Aerial crown-view tile of a tropical tree (Barro Colorado Island, Panama), acquired 20250715:
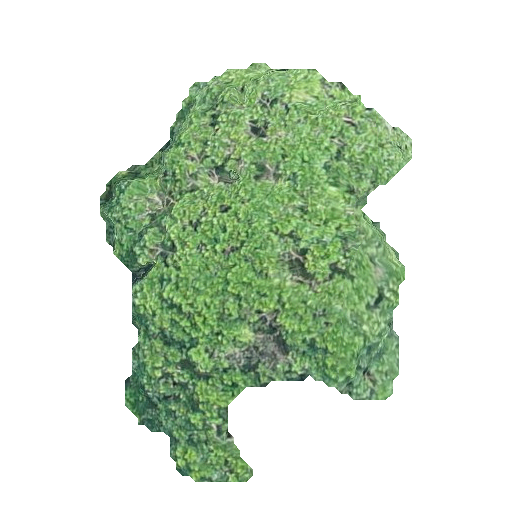
Species: Calophyllum longifolium
GBIF accepted scientific name: Calophyllum longifolium
Crown area: 127.168 m²